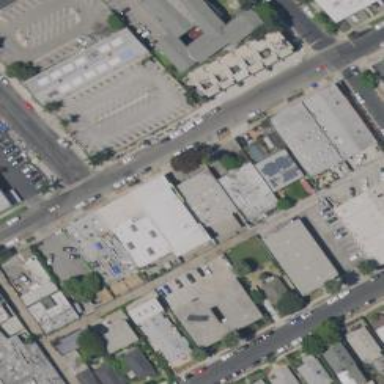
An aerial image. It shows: Retail alleyway used as service road.